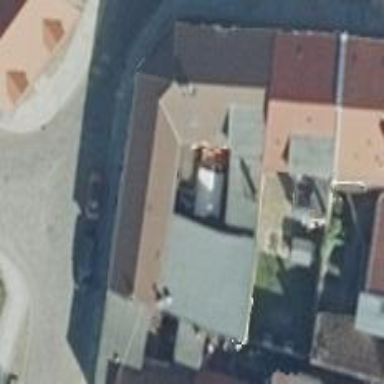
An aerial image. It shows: Restaurant in building.